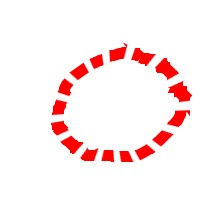
Shape: circle